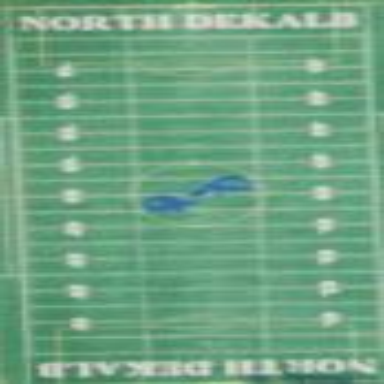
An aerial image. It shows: American football pitch.